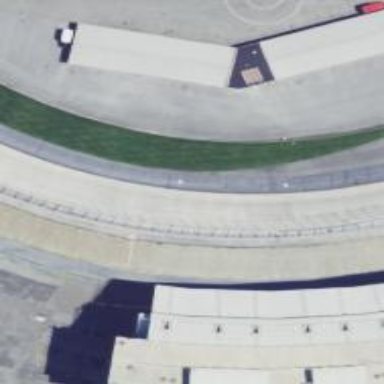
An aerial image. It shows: Raceway for motor sports.